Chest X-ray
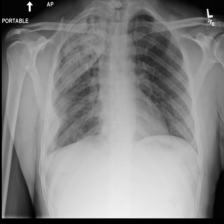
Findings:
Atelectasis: negative
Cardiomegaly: negative
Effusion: positive
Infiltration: positive
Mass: negative
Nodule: positive
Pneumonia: negative
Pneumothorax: negative
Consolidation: negative
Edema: negative
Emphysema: negative
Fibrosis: negative
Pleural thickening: negative
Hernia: negative